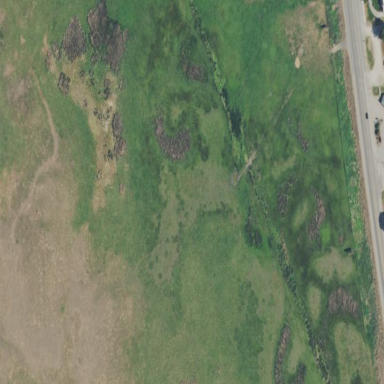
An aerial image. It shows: Beautiful wet meadow natural wetland.